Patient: sex M, age 38
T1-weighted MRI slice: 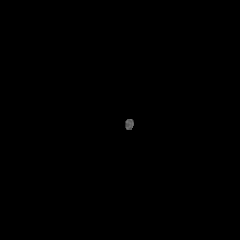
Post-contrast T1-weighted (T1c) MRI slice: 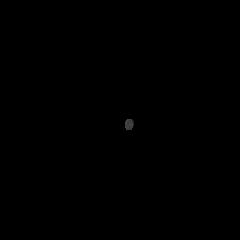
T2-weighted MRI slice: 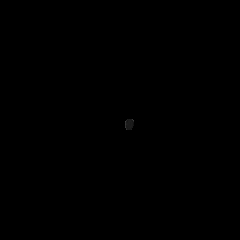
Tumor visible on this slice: no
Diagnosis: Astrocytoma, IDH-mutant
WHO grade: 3